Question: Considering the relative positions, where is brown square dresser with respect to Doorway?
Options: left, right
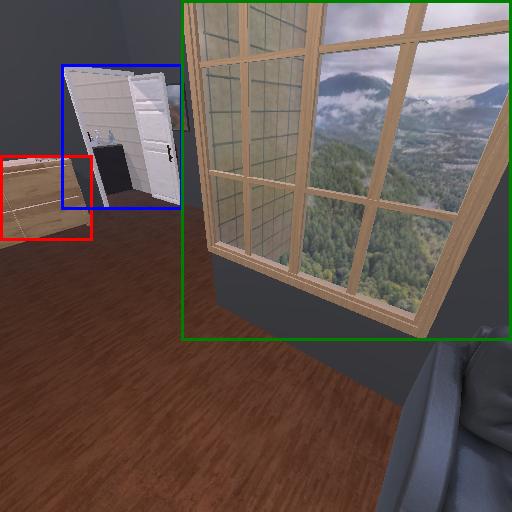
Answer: left